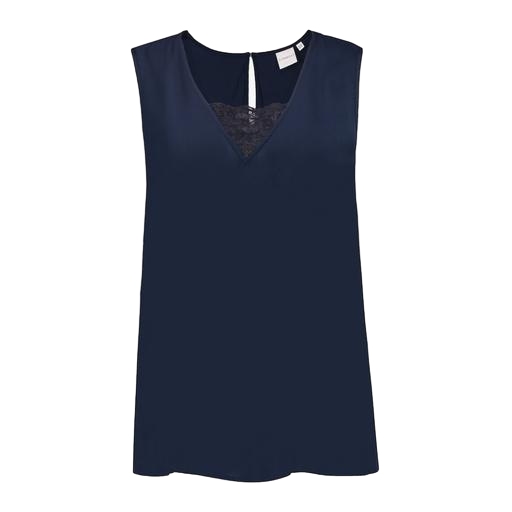
blue lace-insert vest, blue lace insert tank top, blue lace-accented top, white background